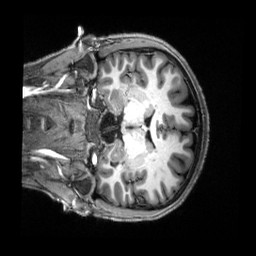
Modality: T1w
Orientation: coronal
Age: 21
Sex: female
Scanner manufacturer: siemens
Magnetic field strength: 3 T
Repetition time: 2.5 s
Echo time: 0.00222 s